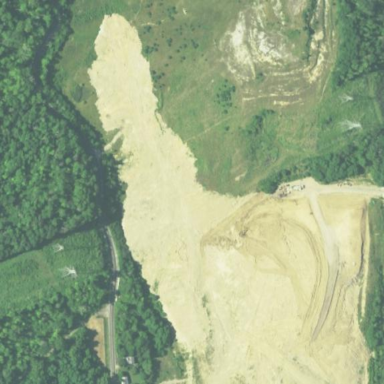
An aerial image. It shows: Quarry area.